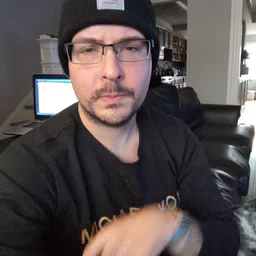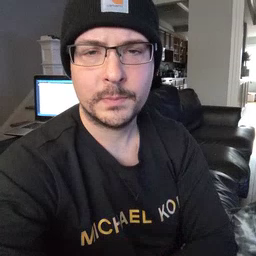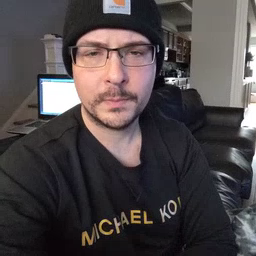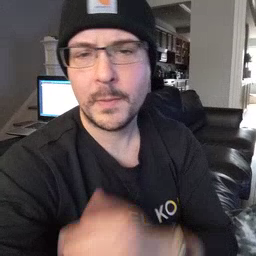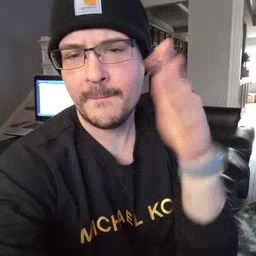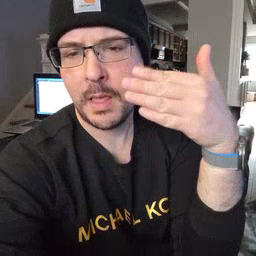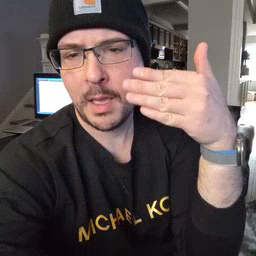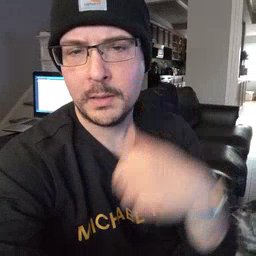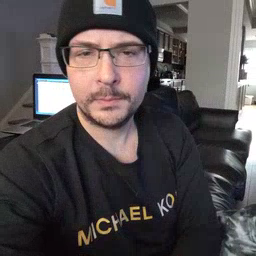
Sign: flag